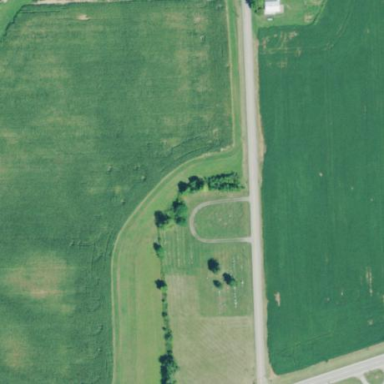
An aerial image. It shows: Grave yard.